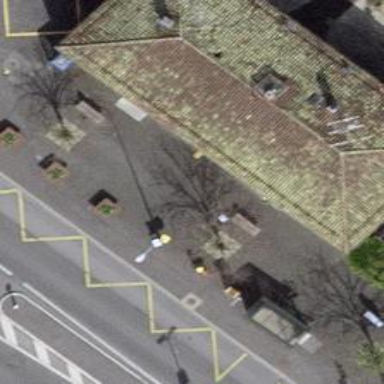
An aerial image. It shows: Post box.